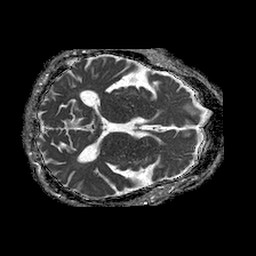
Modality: ADC
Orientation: axial
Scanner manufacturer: philips
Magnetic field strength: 1.5 T
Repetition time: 4.6 s
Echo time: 0.08631 s